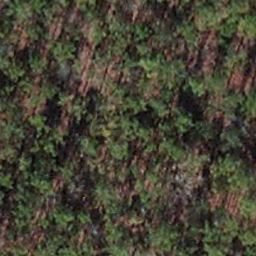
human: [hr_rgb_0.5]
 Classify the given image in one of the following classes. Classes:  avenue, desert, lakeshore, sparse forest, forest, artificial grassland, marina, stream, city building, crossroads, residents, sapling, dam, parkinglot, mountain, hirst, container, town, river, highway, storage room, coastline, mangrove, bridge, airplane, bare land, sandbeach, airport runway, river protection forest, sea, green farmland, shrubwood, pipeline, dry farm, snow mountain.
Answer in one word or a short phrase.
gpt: sapling